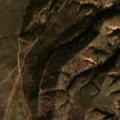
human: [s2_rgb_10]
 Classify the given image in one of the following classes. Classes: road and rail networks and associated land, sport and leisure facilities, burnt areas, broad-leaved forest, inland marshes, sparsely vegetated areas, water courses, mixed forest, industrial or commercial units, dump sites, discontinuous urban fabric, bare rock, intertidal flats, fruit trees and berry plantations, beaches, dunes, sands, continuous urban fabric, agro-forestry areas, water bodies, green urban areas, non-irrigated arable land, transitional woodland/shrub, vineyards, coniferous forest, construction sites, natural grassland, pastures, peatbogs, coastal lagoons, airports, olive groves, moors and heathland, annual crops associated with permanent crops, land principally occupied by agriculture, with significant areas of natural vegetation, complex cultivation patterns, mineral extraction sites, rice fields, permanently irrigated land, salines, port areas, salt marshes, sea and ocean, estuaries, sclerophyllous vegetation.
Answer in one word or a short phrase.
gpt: land principally occupied by agriculture, with significant areas of natural vegetation, agro-forestry areas, broad-leaved forest, transitional woodland/shrub